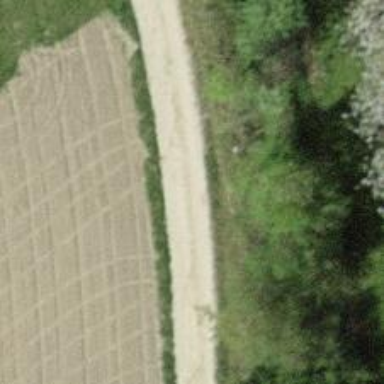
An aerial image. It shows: Track with grade 2 gravel surface.